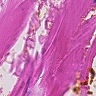
Metastatic tissue present: no